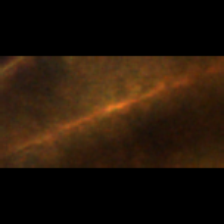
Taxon: Unknown_full_image
Group: Unknown